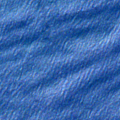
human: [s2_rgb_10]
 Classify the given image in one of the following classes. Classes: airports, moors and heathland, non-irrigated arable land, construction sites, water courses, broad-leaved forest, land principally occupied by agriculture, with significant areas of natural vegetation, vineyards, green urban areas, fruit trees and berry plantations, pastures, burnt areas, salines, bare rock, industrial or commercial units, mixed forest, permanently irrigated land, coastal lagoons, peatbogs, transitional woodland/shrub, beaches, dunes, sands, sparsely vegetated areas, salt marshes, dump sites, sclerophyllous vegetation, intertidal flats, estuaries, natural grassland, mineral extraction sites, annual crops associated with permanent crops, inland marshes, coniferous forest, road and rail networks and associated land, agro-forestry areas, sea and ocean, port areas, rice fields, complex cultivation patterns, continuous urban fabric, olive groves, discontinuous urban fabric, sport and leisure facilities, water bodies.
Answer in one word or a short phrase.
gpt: sea and ocean